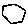
Label: hexagon